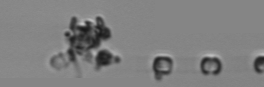
Label: Skeletonema